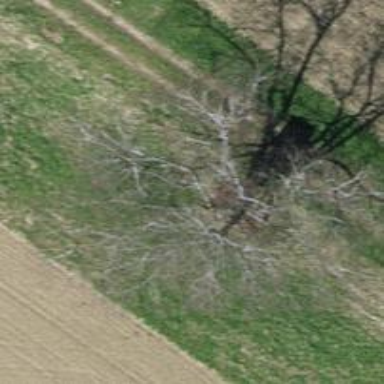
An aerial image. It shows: Beautiful tree in nature.